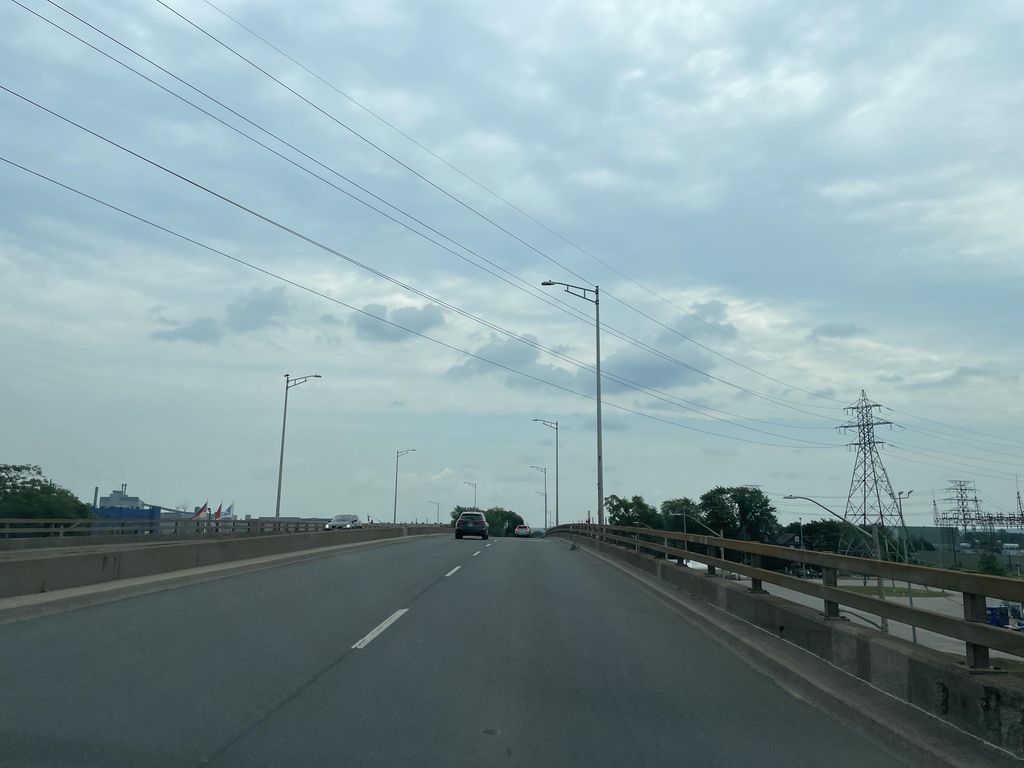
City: hamilton